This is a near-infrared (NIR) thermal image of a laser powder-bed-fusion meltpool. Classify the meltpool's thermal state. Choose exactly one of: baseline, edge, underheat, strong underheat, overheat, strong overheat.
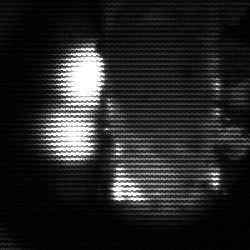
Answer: strong underheat